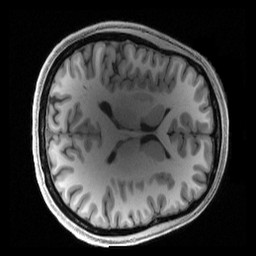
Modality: T1w
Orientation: axial
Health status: healthy
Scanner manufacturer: siemens
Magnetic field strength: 3 T
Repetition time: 2.4 s
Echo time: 0.00222 s